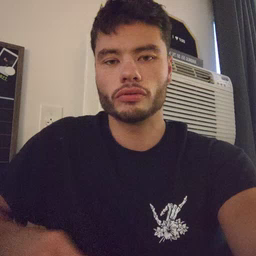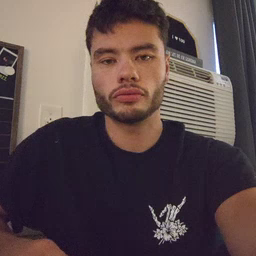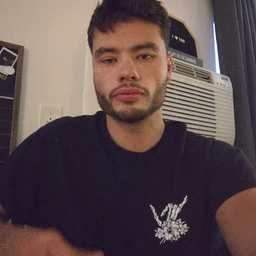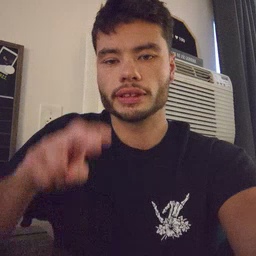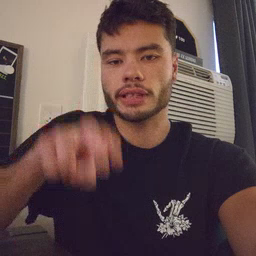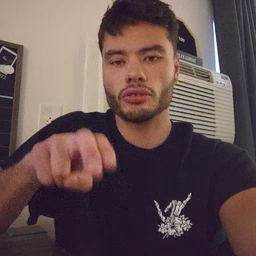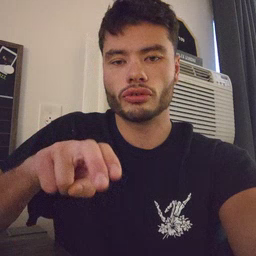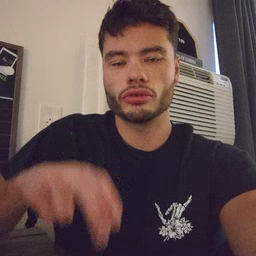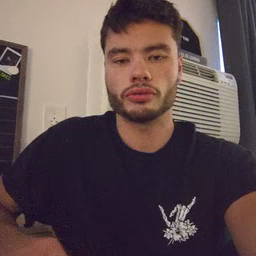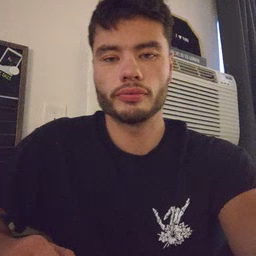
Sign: chair